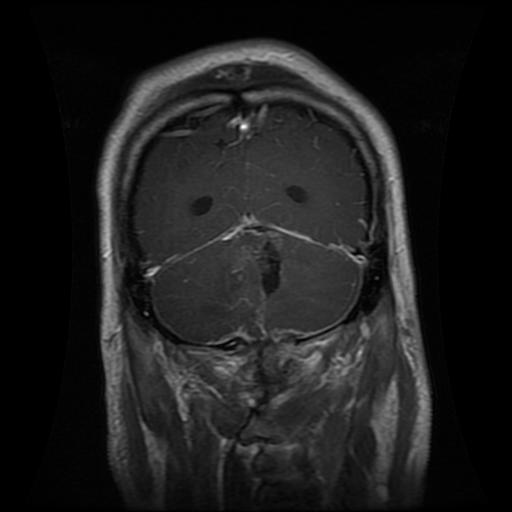
Label: glioma